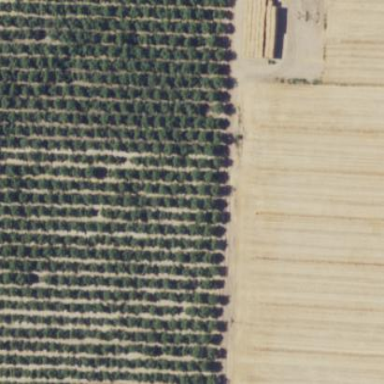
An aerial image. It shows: Orchard filled with almond trees.